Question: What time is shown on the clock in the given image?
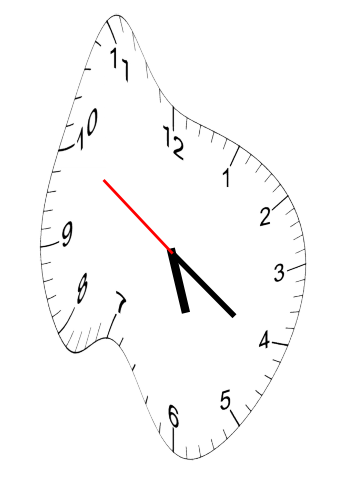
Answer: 05:20:50